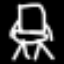
Label: chair